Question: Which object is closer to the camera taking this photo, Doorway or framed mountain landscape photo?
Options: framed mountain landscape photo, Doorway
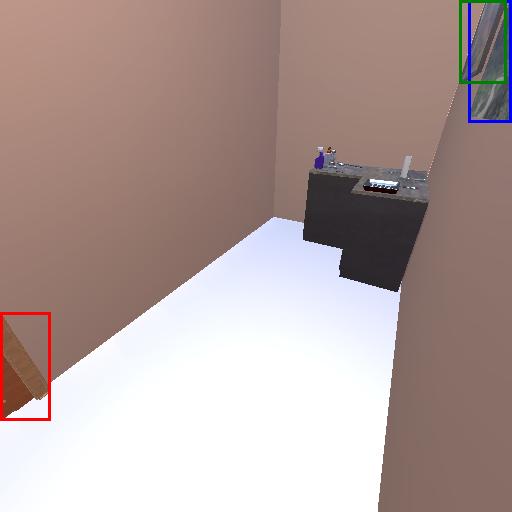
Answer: framed mountain landscape photo